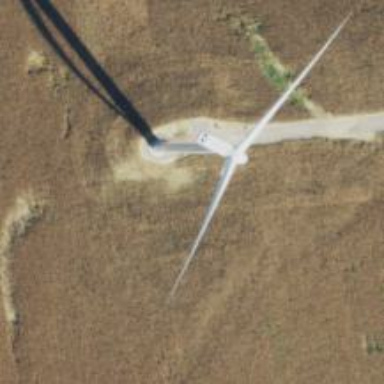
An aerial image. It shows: Wind generator with horizontal axis. The generator is wind turbine.